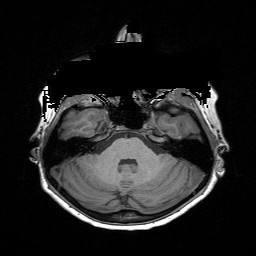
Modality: T1w
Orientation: coronal